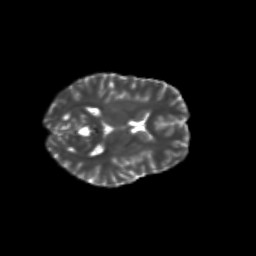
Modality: T2w
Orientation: axial
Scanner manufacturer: siemens
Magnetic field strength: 3 T
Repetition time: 9.2 s
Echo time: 0.084 s